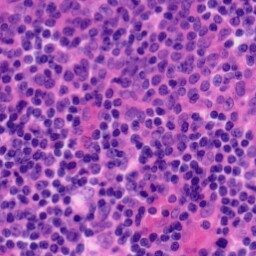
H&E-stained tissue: Tonsil